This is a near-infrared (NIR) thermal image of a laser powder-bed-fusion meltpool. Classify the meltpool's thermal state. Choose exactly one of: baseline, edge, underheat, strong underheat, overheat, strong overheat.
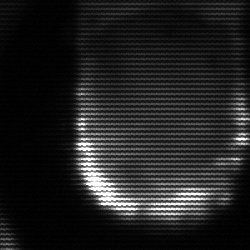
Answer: baseline